Question: I would like to be able to make users choose how many minutes the timer should countdown for, what should I change/add to this script? BTW I have no prior experience in Javascript and I'm learning right now, so please keep that in mind! Any help is MUCH appreciated. This is a timer that should count down minutes, this is the design I have done in html and css:

I want the users to enter a "work time" and a "break time" so that the timer counts down the work time and when thats done it automatically counts down the break time and repeat. As i said earlier this is my first "js project" so any help is much needed and appreciated!
'''
var countDownDate = new Date("Oct 16, 2021 20:37:25").getTime();
var x = setInterval(function() {
var now = new Date().getTime();
var distance = countDownDate - now;
var hours = Math.floor((distance % (1000 * 60 * 60 * 24)) / (1000 * 60 * 60));
var minutes = Math.floor((distance % (1000 * 60 * 60)) / (1000 * 60));
var seconds = Math.floor((distance % (1000 * 60)) / 1000);
document.getElementById("demo").innerHTML = minutes + "m " + seconds + "s ";
}
}, 1000);
</script>
'''
Here is the HTML form to select minutes:
'''
<div class="formsss"><form action="."> <input type="number" value="1" class="TaskTime"/>Work Minutes</> <input type="number" value="1" class="BreakTime"/>Break Minutes</> <button type="submit" class="submitt">Save</button>
'''
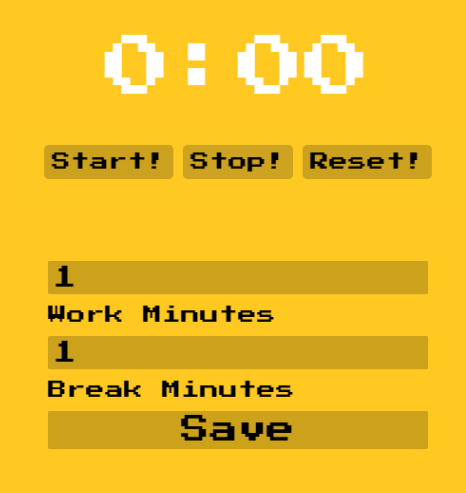
Answer: As mentioned by @testing-22, it depends on html code but I think you need something like this:
'''
<html>
<head>
<script>
// we need some variables to store the work and break minutes (i prefer to store them by seconds)
var workSeconds = 120, breakSeconds = 60;
// and a referens to interval
var xInterval;
// start function
function start() {
xInterval = setInterval(workCountDown, 1000);
}
// stop function
function stop() {
clearInterval(xInterval);
}
// reset function; calls stop, save which re-stores the values of user inputs and then starts again.
function reset() {
stop();
save();
start();
}
// save function that saves the values of user inputs
function save() {
workSeconds = parseInt(document.getElementById("txtWorkMinutes").value)*60;
breakMinutes = parseInt(document.getElementById("txtBreakMinutes").value)*60;
}
// working count down function
function workCountDown() {
// counting down work seconds
workSeconds--;
// showing work seconds in "0:0" format:
document.getElementById("timer").innerText = Math.floor((workSeconds / 60)).toString() + ":" + (workSeconds % 60).toString();
// if workSeconds reaches to zero, stops the workInterval and starts the breakInterval:
if (workSeconds == 0) {
console.log("relaxing...");
clearInterval(xInterval);
xInterval = setInterval(breakCountDown, 1000);
}
}
// breaking count down function
function breakCountDown() {
// counting down break seconds
breakSeconds--;
// showing break seconds in "0:0" format:
document.getElementById("timer").innerText = Math.floor((breakSeconds / 60)).toString() + ":" + (breakSeconds % 60).toString();
// if breakSeconds reaches to zero, stops the breakInterval, resets the variables to initial values by calling save function and starts the workInterval again:
if (breakSeconds == 0) {
console.log("ready to work...");
reset();
}
}
</script>
</head>
<body>
<span id="timer">00:00</span>
<br />
<button onclick="start()">Start!</button>
<button onclick="stop()">Stop!</button>
<button onclick="reset()">Reset!</button>
<br />
<input type="text" id="txtWorkMinutes" value="2" /> <br />
<span>Work Minutes</span>
<br />
<input type="text" id="txtBreakMinutes" value="1" /> <br />
<span>Break Minutes</span>
<br />
<button onclick="save()">Save</button>
</body>
</html>
'''
To show the timer by pad, you can have a look at <URL>